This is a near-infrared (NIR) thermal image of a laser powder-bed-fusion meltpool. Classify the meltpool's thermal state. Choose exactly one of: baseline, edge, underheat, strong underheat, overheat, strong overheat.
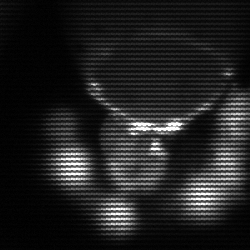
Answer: edge